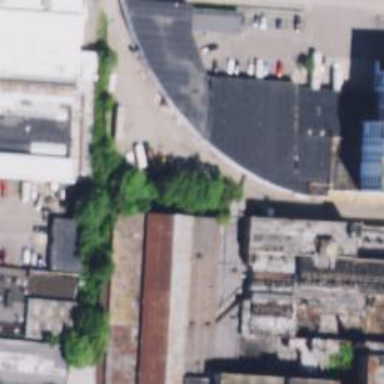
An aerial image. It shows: Industrial building.